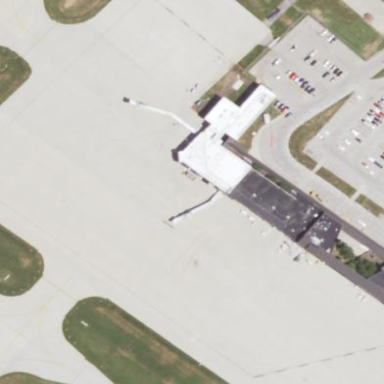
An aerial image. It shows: Concrete apron at the airport.